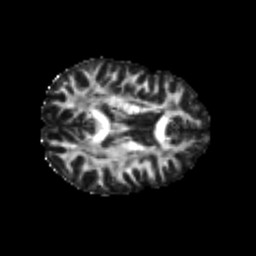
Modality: FA
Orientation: axial
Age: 24
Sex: female
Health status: healthy
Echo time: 0.074 s